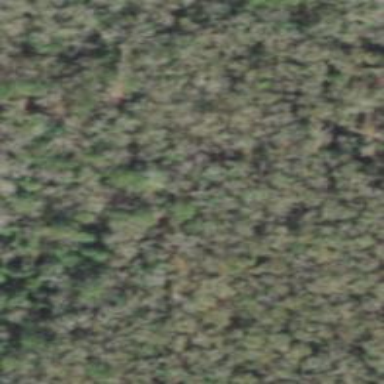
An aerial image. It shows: Mixed leaf woodland.